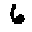
Label: 6